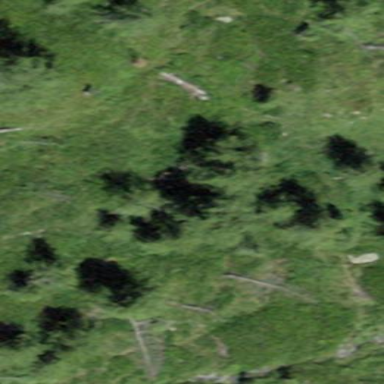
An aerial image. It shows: Forest dominated by needle-leaved trees.